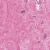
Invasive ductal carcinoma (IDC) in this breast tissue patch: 0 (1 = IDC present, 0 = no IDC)